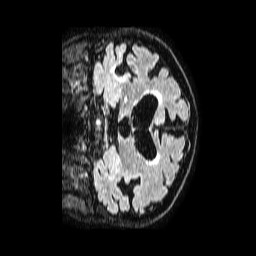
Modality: FLAIR
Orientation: coronal
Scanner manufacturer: philips
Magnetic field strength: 1.5 T
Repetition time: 4.8 s
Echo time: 0.3 s